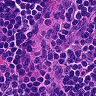
Metastatic tissue present: no